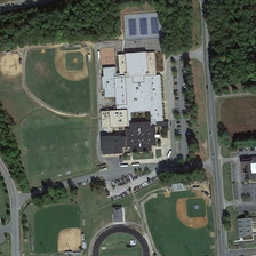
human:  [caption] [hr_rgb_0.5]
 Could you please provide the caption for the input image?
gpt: This is a school. There are baseball fields, basketball courts, floors, track and field fields and parking lots around the building.

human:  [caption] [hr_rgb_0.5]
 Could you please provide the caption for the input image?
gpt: This is a school. The building is surrounded by baseball fields, basketball courts, floors, racetracks, cross-country fields and parking lots.

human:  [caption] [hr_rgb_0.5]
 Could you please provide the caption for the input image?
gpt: the school has three baseball fields three tennis fields .

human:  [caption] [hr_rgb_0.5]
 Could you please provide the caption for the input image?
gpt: three baseballfields are located in this school surrounding the teaching building .

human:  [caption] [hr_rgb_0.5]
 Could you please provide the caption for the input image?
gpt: This is a school with a building surrounded by baseball fields, basketball courts, ground courts, track and field fields and parking lots.